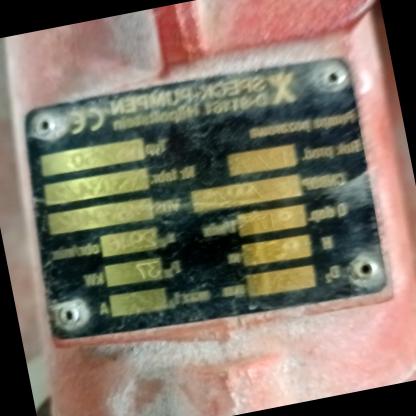
Klasa: tabliczka-znamionowa